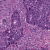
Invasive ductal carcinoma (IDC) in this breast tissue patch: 1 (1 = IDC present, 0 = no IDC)